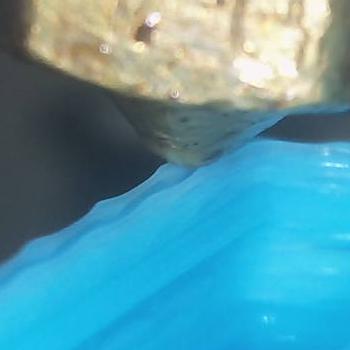
Flow rate: 42%